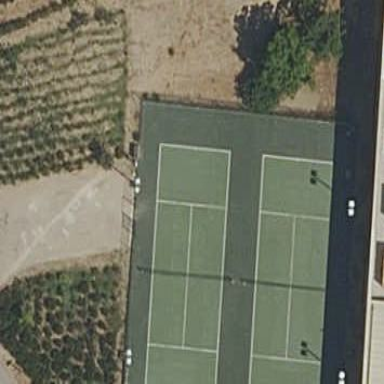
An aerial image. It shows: Tennis court on pitch designated for leisure land.